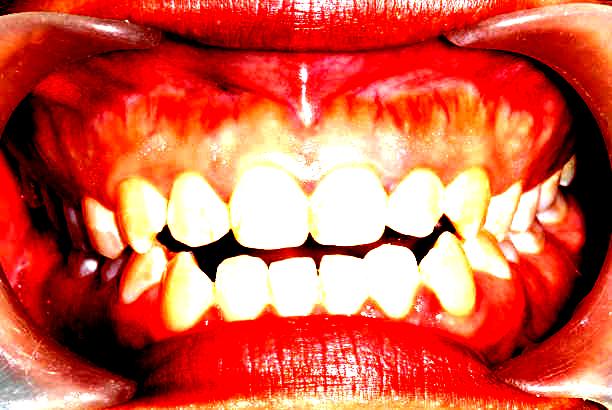
Condition: Gingivitis